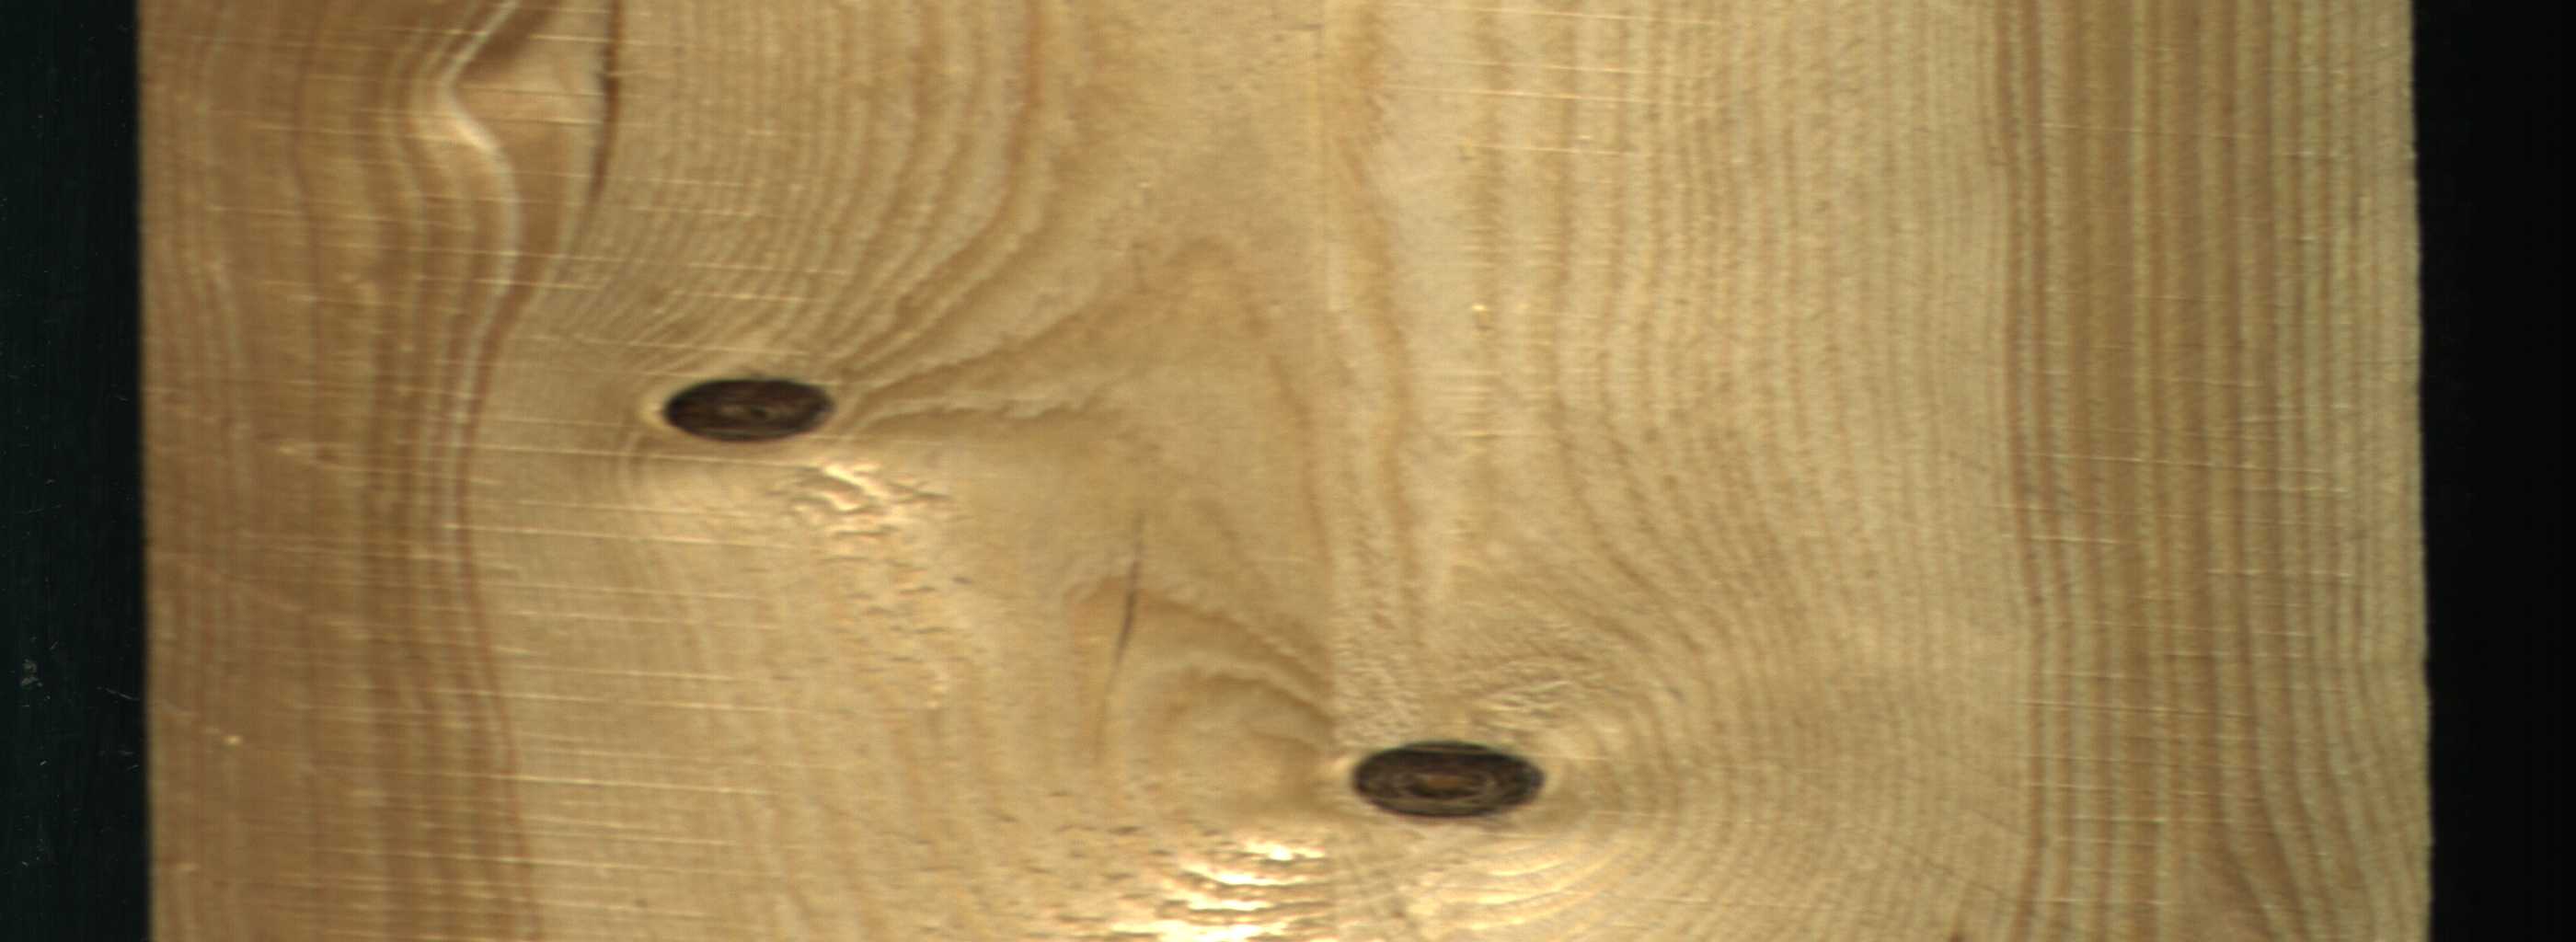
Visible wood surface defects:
resin
Dead_Knot
Dead_Knot